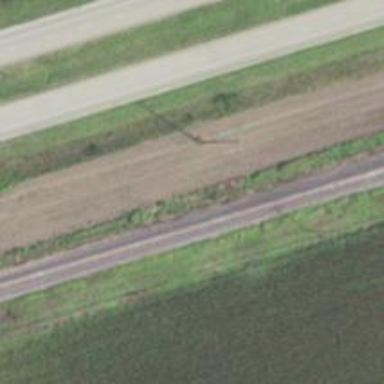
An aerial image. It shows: Power pole.